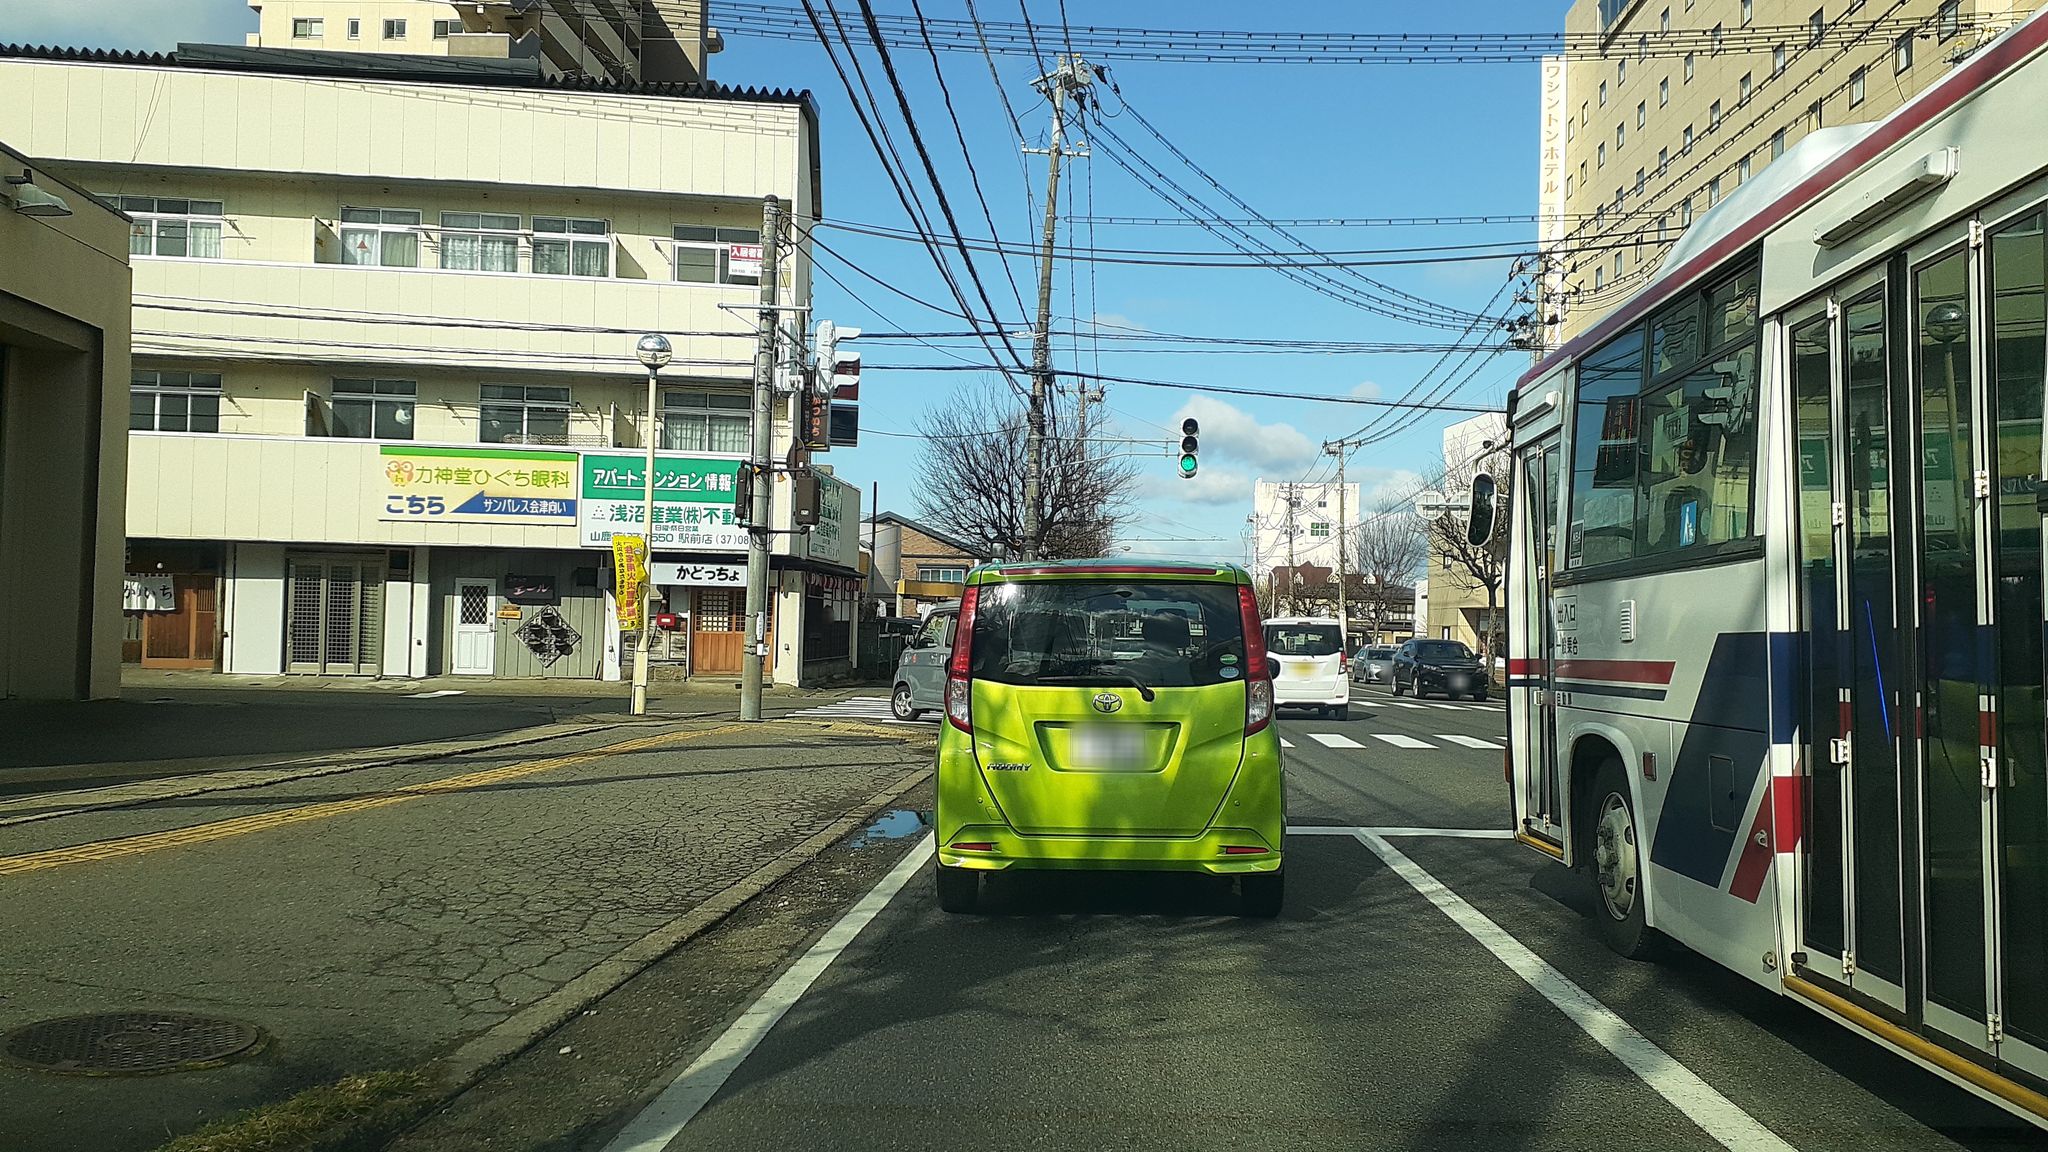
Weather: snowy
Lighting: day
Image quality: good
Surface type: railway
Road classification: footway
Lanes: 4.0
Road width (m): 3
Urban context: urban centre
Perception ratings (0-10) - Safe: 2.03, Lively: 3.63, Beautiful: 5.18, Boring: 1.78, Depressing: 5.8, Wealthy: 5.35